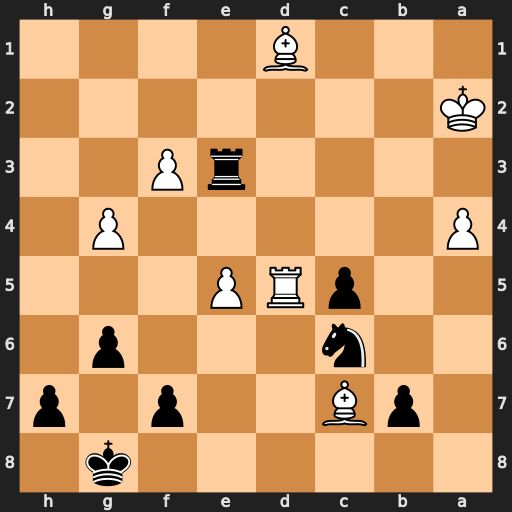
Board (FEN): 6k1/1pB2p1p/2n3p1/2pRP3/P5P1/4rP2/K7/3B4
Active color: b
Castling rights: -
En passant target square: -
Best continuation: Nb4+ Kb2 Nxd5